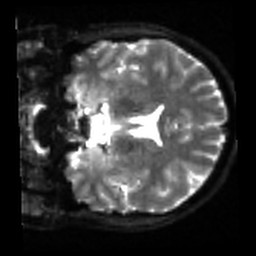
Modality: sbref
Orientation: coronal
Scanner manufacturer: siemens
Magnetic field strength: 3 T
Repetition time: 4 s
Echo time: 0.0594 s